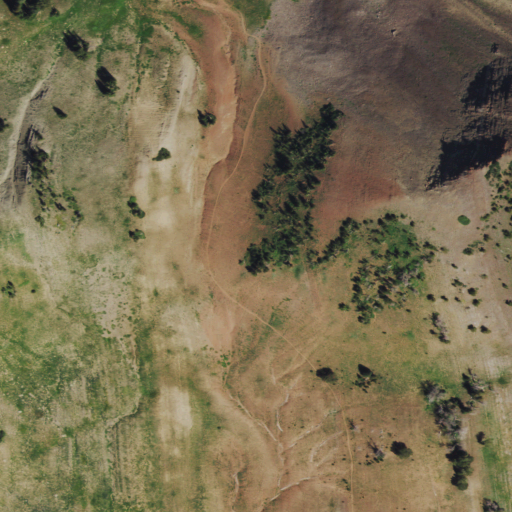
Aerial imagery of gap in Wyoming named Sheep Pass containing shrub, evergreen forest, and grassland